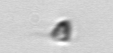
Label: Pyramimonas